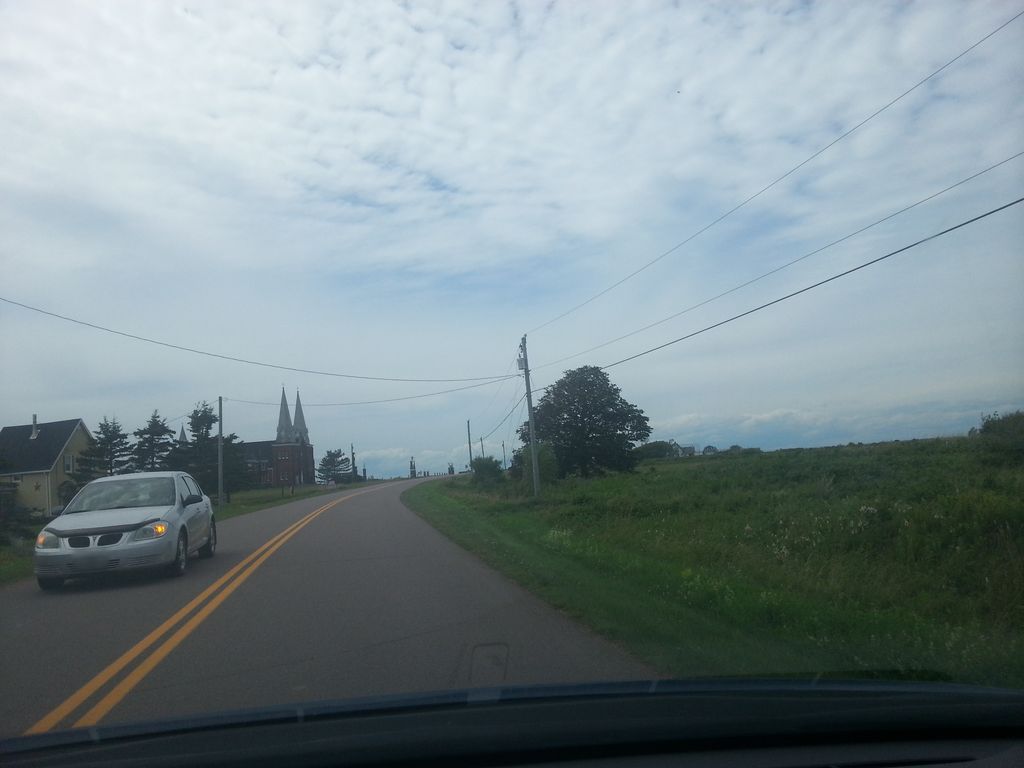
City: charlottetown